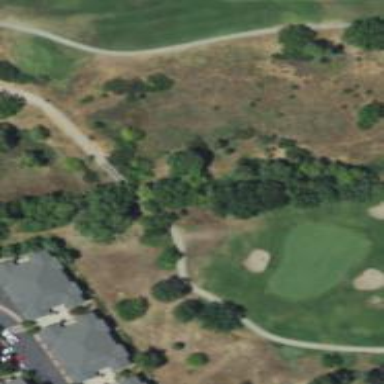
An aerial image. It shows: Bridge over path used as golf cartpath.